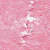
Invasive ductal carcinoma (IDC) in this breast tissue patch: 0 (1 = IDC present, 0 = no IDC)